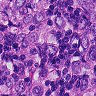
Metastatic tissue present: yes